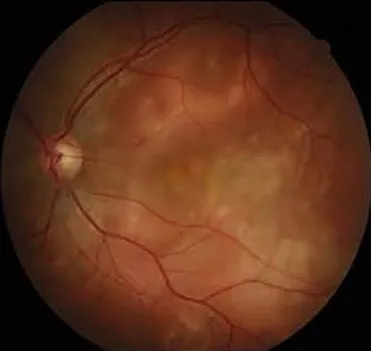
Left eye.
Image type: ophthalmic_imaging (fundus_photograph)